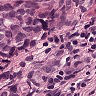
Metastatic tissue present: yes